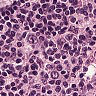
Metastatic tissue present: yes